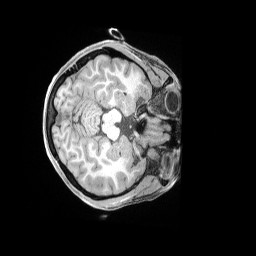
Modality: T1w
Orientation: axial
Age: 37
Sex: female
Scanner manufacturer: siemens
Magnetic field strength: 3 T
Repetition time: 2 s
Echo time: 0.00211 s